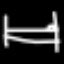
Label: bed